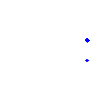
Particle: kaon